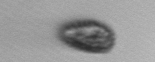
Label: Pseudochattonella_farcimen